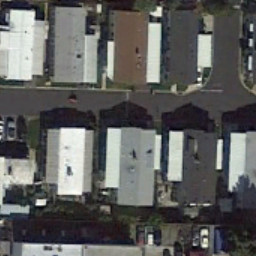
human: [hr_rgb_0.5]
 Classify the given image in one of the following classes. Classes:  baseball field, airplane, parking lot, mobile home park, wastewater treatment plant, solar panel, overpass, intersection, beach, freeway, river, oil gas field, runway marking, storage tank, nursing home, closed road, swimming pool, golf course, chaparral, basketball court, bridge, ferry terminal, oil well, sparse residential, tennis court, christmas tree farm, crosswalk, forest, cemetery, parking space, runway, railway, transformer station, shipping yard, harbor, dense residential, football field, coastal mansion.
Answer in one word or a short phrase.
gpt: mobile home park